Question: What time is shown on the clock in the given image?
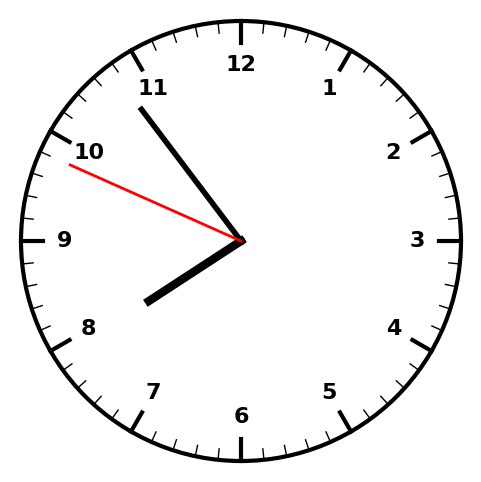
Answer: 07:53:49